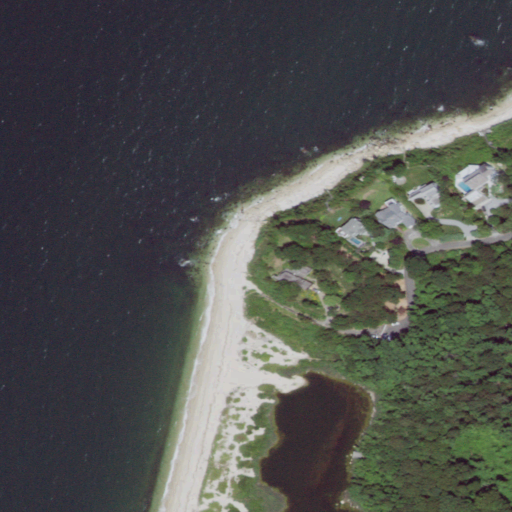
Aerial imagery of cape in New York named Inlet Point containing open water, barren land, deciduous forest, mixed forest, low intensity development, medium intensity development, herbaceous wetlands, and high intensity development